Question: Currently making a game and I want to add nice shader effect like water distortion.
I am rendering the scene to a FBO then apply a heightmap distortion shader on it.
The distortion is applied by the fragment shader.
normalMapPosition is the color vector at the current position of the normal map.
'''
vec2 normalCoord = v_texCoord0;
vec4 normalMapPosition = 2 * texture2D(u_normals, v_texCoord0);
vec2 distortedCoord = normalCoord + (normalMapPosition.xz * 0.05);
'''
then render it to the screen and I obtain the following result

The problem is that there is a diagonal artefact traversing the whole image.
I think this is due to the treatment by openGL of the texture as two triangles.
Is there a nice way to handle this kind of issue?
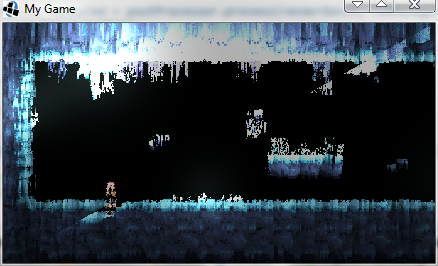
Answer: I finaly found the solution, the problem came from the utilisation of the same FBO to draw the scene and then to render the shader like:
'''
batch.setShader(waterfallShaderProgram)
fbo.begin();
batch.begin();
// here is the problem, fbo is started and used to
// draw at the same time
batch.draw(fbo.getColorBufferTexture());
batch.end()
fbo.end();
'''
the scene is rendered to the FBO 'fbo' in order to apply other effect on top.
Introducing a new FBO 'fbo2' solved the issue.
'''
batch.setShader(waterfallShaderProgram)
fbo2.begin();
batch.begin();
batch.draw(fbo.getColorBufferTexture());
batch.end()
fbo2.end();
'''